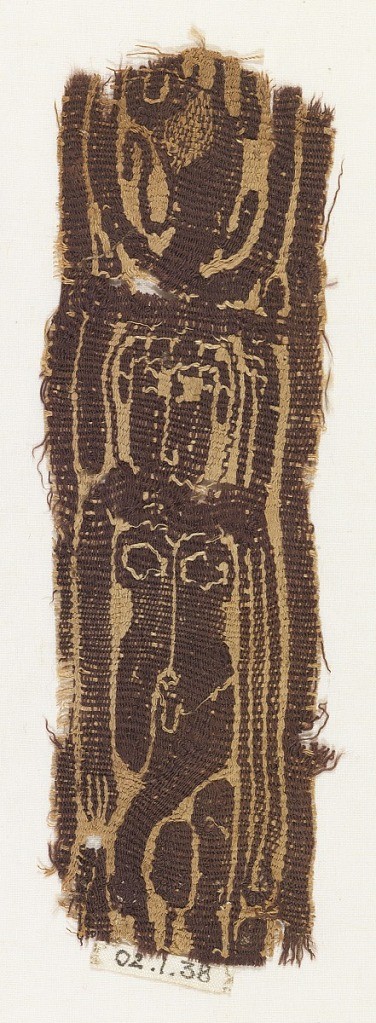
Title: Band fragment
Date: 5th–7th century
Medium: Warp; S-spun linen. Weft; Z-spun linen, Z-spun wool. Technique: slit tapestry woven with supplementary weft wrapping.
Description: Nude figure standing with crossed legs and a lion in a medallion.